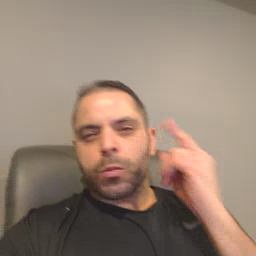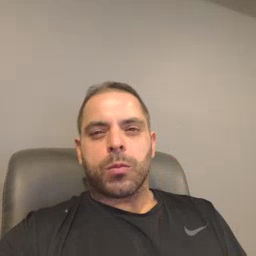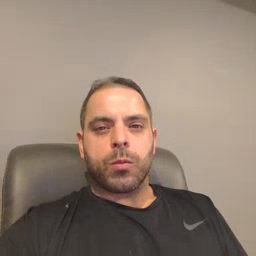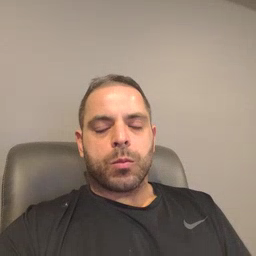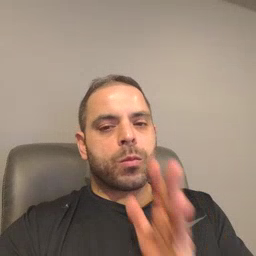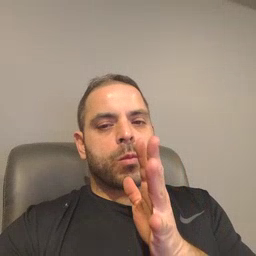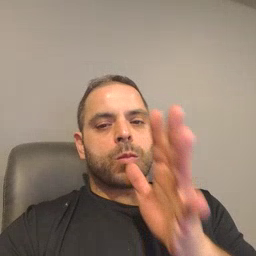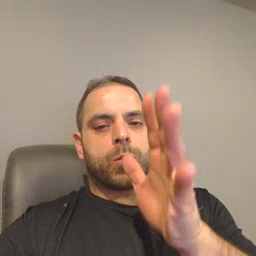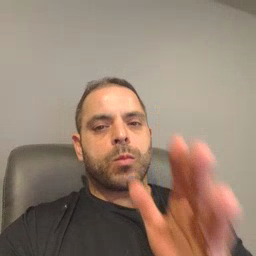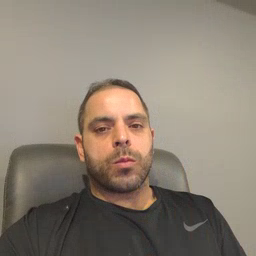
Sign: grandma